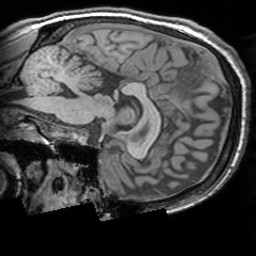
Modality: T1w
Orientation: sagittal
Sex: male
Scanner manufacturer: siemens
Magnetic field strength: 3 T
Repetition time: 1.63 s
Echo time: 0.00311 s